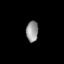
Tissue: lung
Cell type: Myeloid cells
Senescence score: 0.7231
Nuclear area (px): 250
Mean DAPI intensity: 146.92